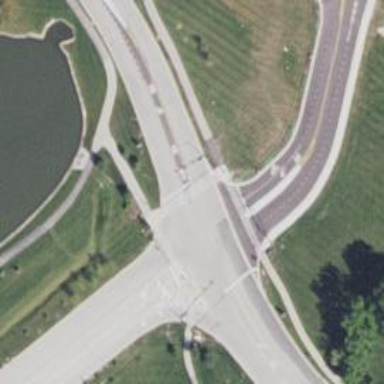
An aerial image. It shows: Marked crossing on cycleway road.